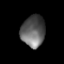
Tissue: lung
Cell type: Epithelial cells
Senescence score: 0.1807
Nuclear area (px): 733
Mean DAPI intensity: 96.716